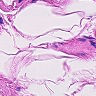
Metastatic tissue present: no